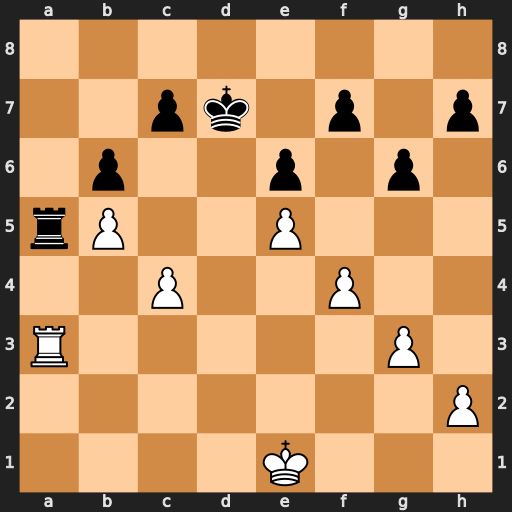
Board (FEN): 8/2pk1p1p/1p2p1p1/rP2P3/2P2P2/R5P1/7P/4K3
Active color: w
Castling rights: -
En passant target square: -
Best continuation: Rxa5 bxa5 c5